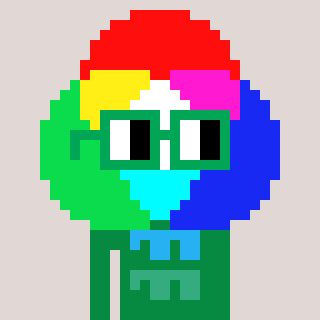
a pixel art character with square green glasses, a color circle-shaped head and a green-colored body on a warm background